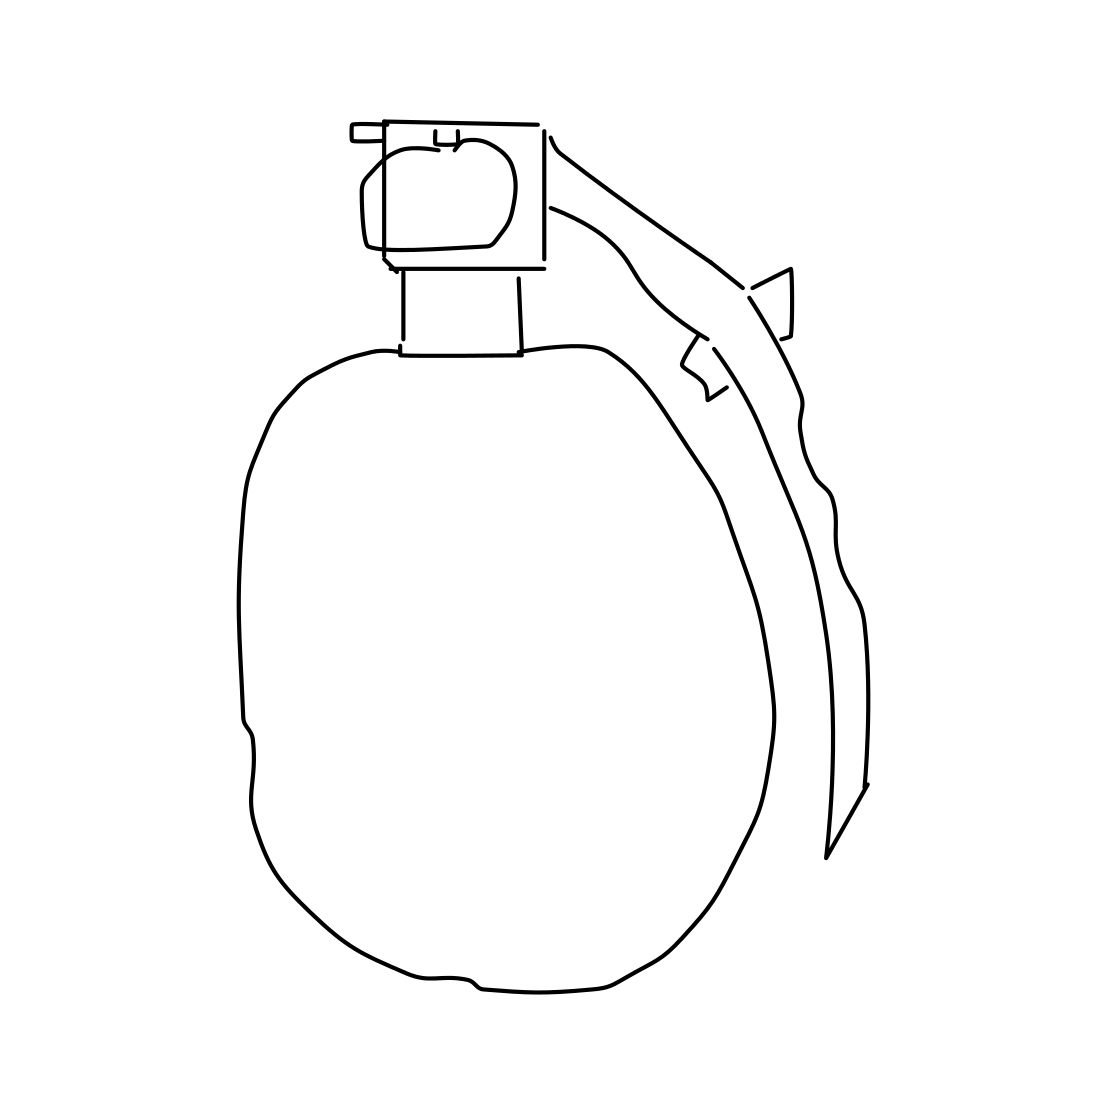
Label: grenade